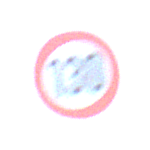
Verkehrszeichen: Geschwindigkeit130
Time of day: SunriseSunset
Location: Outdoor (Nature)
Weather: Clear
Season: NotSpecified
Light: Natural